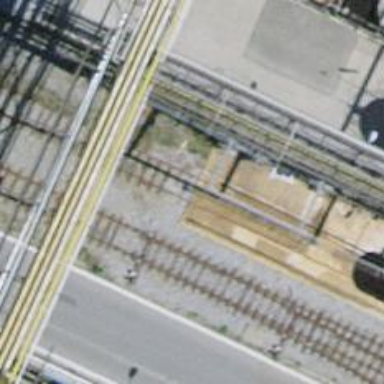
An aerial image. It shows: Railway switch.